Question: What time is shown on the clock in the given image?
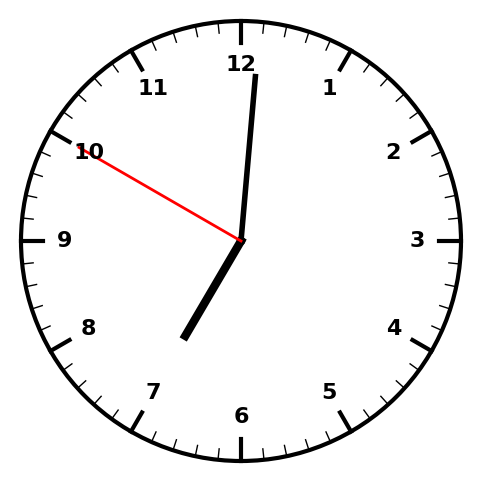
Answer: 07:00:50